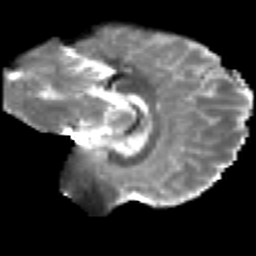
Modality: T2w
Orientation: sagittal
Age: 22
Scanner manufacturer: siemens
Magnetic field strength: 3 T
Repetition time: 2.2 s
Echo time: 0.084 s